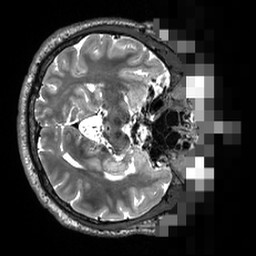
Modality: T2w
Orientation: axial
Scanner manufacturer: siemens
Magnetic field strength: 3 T
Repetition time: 3.2 s
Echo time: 0.564 s